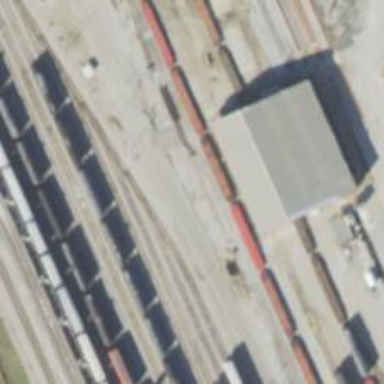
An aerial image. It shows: Railway yard.